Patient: sex M, age 42
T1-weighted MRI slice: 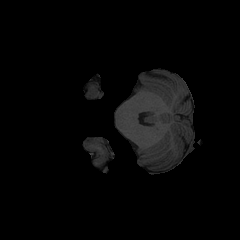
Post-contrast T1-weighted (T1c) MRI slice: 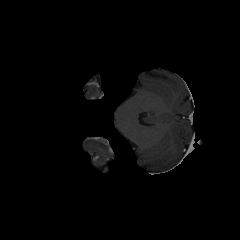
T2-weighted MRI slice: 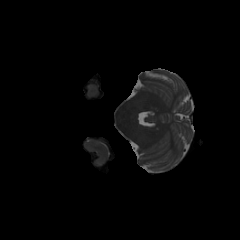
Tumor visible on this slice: no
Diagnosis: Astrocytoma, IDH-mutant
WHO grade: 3